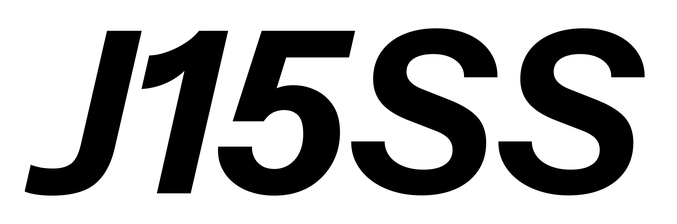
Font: InstrumentSans-Italic_Bold_Italic